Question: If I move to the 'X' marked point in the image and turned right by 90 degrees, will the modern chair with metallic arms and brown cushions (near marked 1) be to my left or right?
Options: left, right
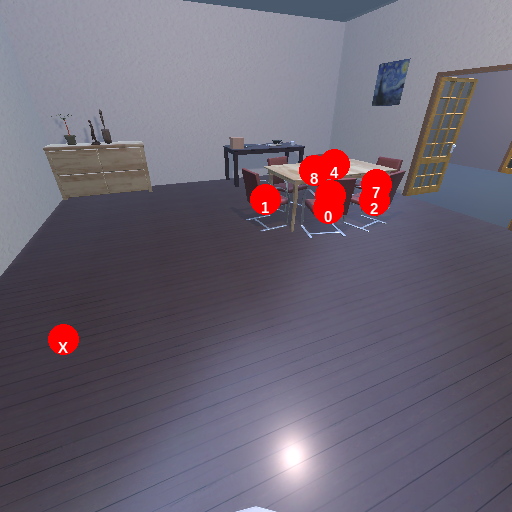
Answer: left